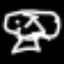
Label: mushroom